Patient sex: F
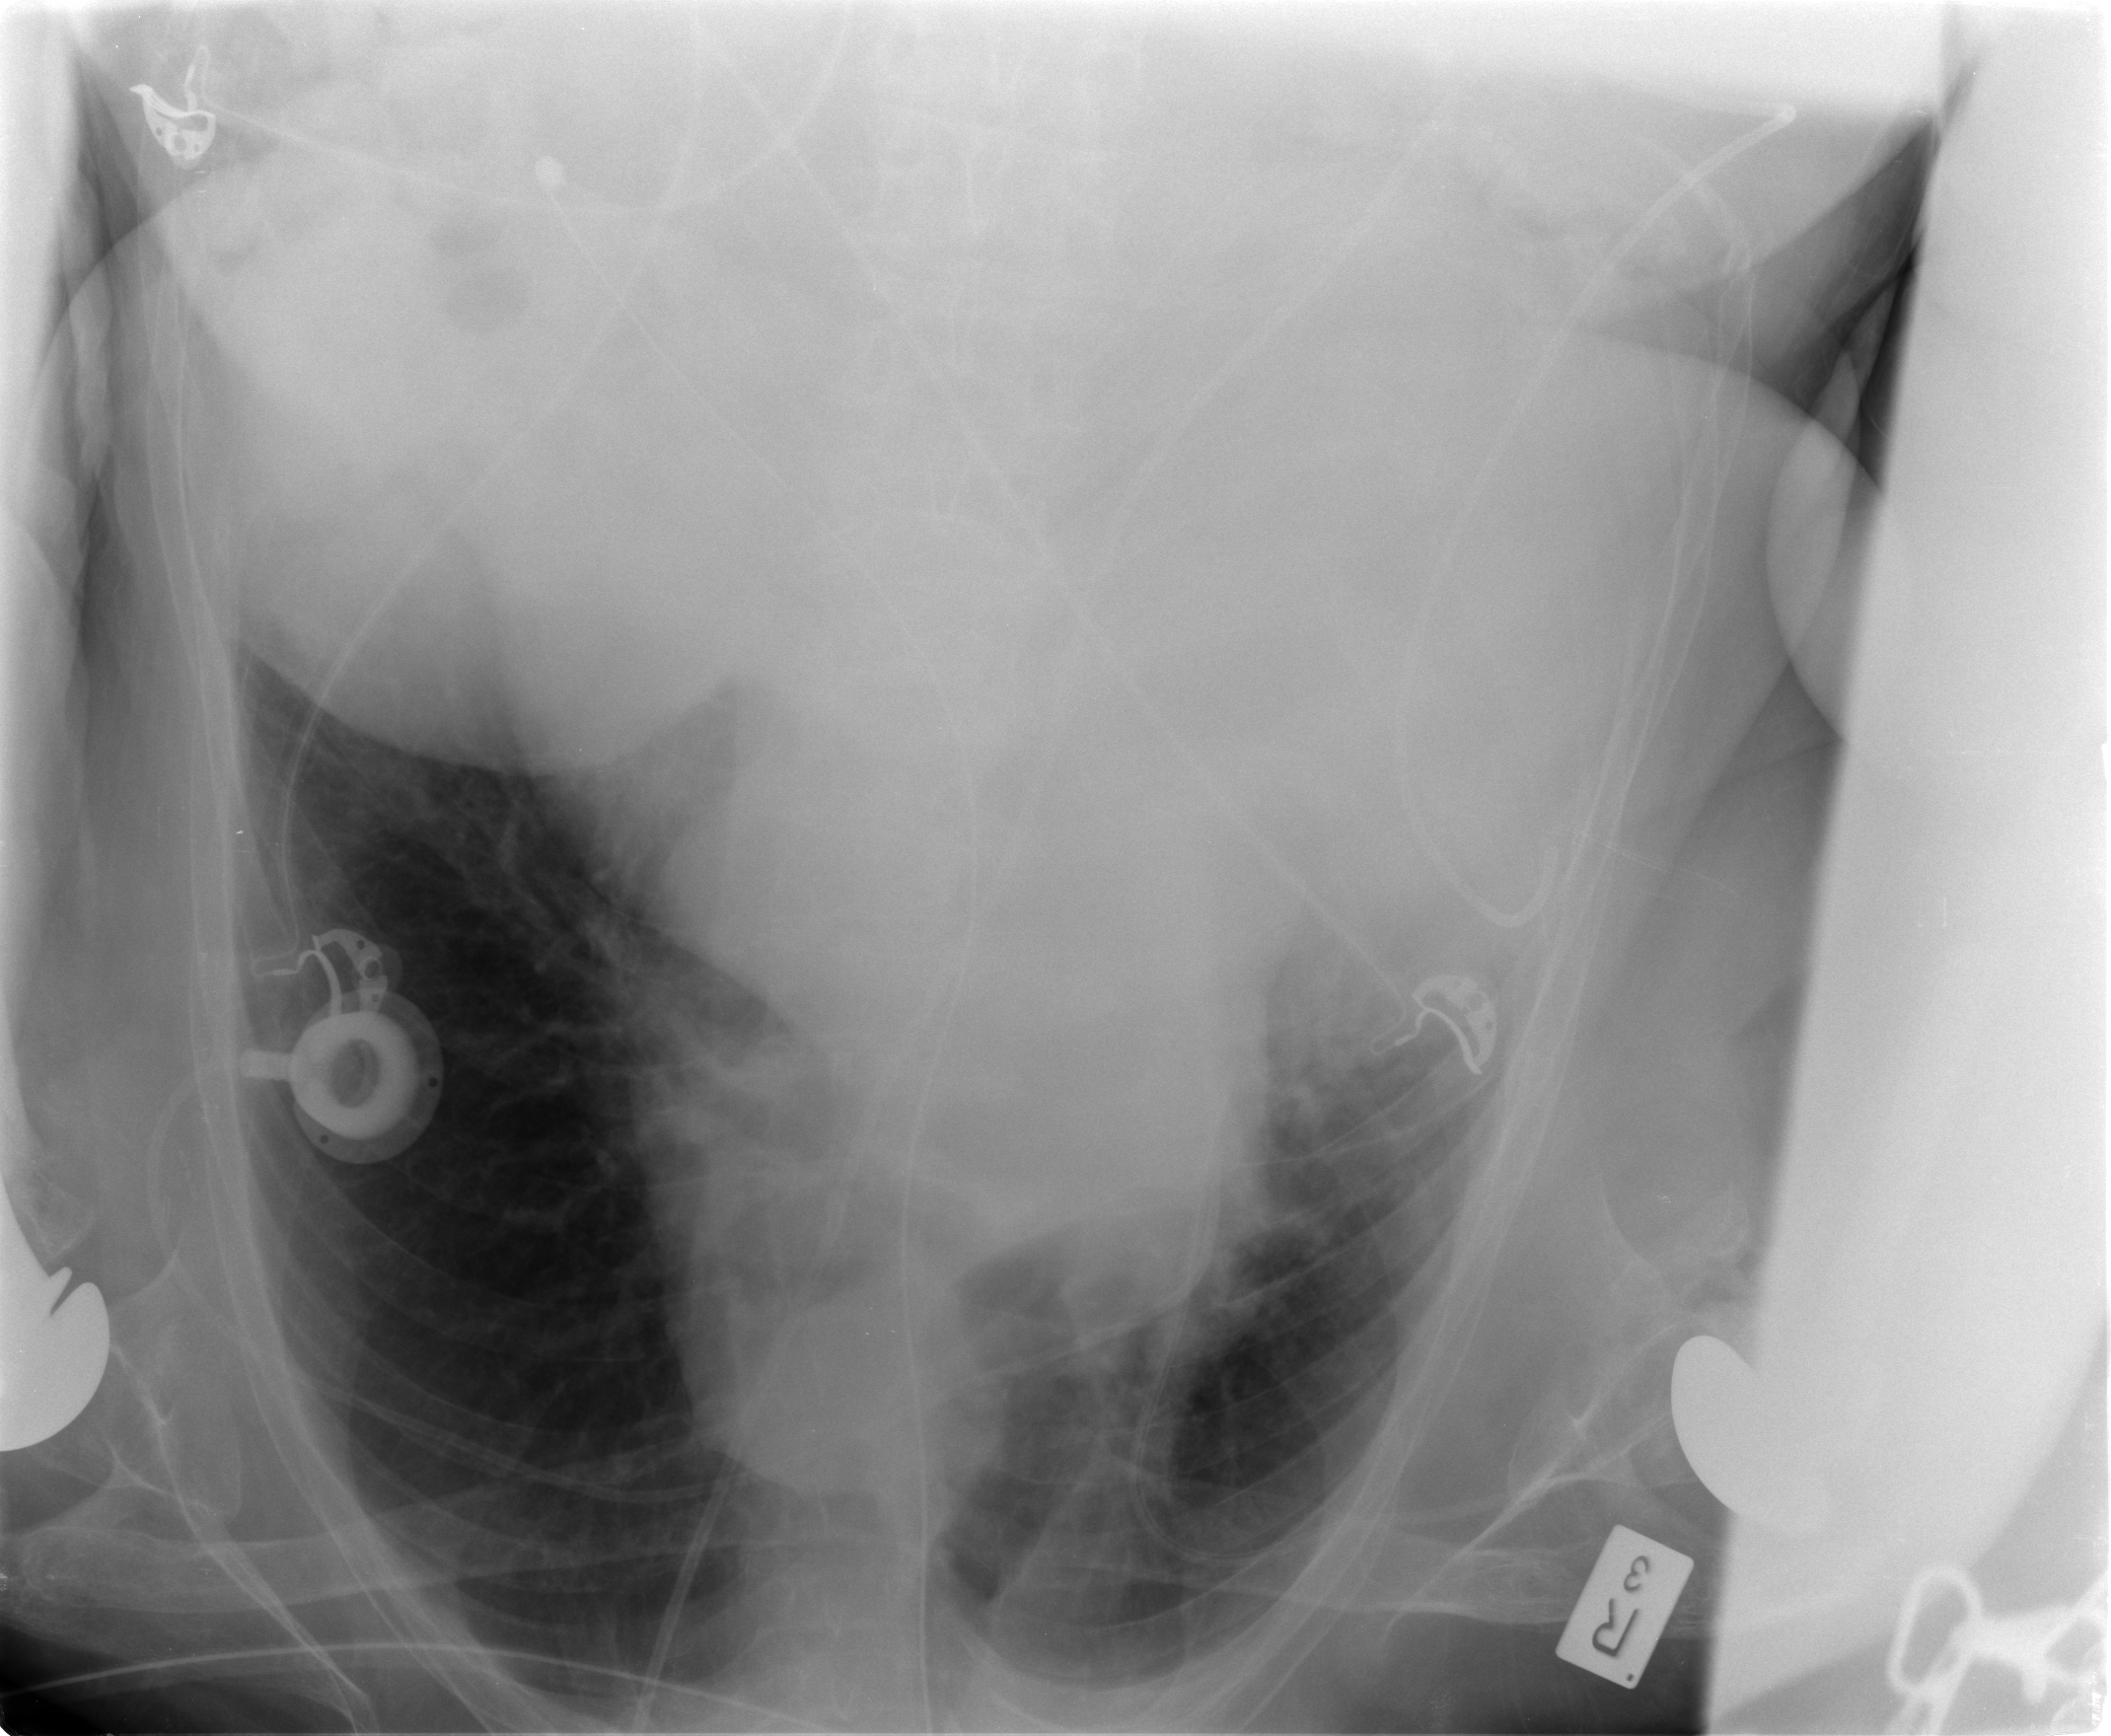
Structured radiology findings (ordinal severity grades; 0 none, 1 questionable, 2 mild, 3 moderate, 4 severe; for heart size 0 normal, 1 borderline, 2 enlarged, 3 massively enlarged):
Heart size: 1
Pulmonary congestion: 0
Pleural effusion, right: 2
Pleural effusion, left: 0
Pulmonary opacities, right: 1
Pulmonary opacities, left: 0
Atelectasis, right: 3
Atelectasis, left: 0